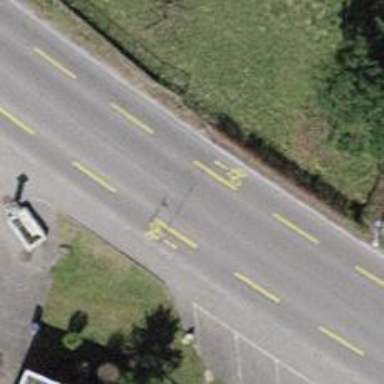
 featuring lane for cyclists on both sides."